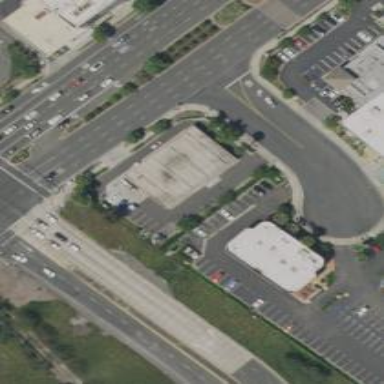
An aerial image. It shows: Convenience shop.